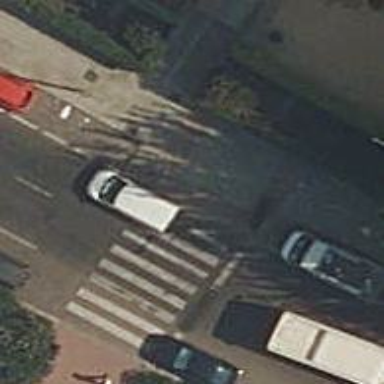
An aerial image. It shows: Sidewalk.